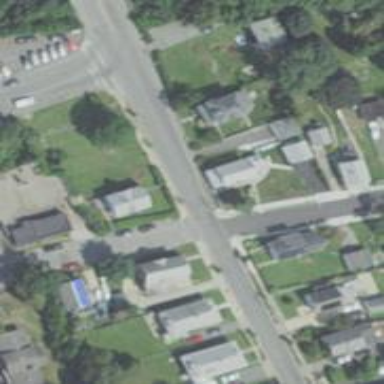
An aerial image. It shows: Road with stop sign.